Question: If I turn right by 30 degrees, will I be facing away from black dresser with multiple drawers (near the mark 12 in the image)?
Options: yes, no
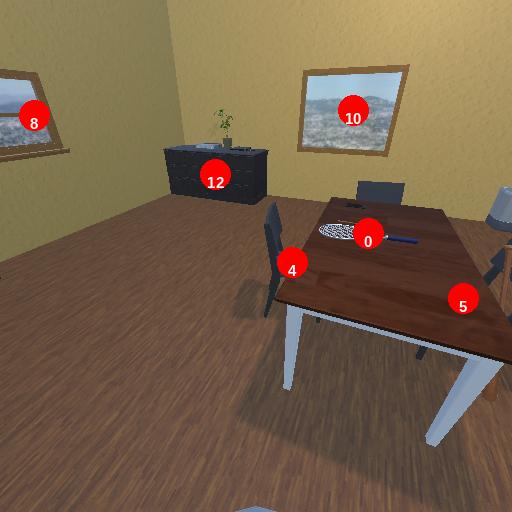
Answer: yes